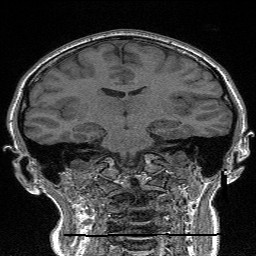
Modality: FLASH
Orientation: sagittal
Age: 26
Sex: female